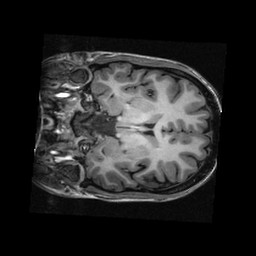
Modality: T1w
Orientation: coronal
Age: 20
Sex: female